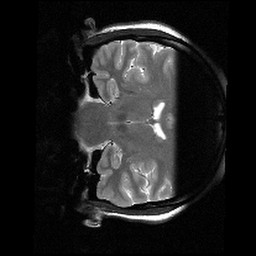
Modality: T2w
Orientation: coronal
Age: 22
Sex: female
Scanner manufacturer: siemens
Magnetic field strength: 3 T
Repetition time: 8.67 s
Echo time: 0.064 s